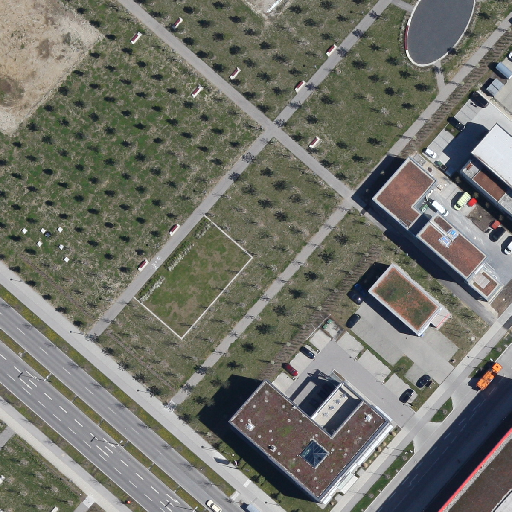
Referring expression: heavy-duty vehicle